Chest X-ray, PA view. Patient: 31 years old, sex F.
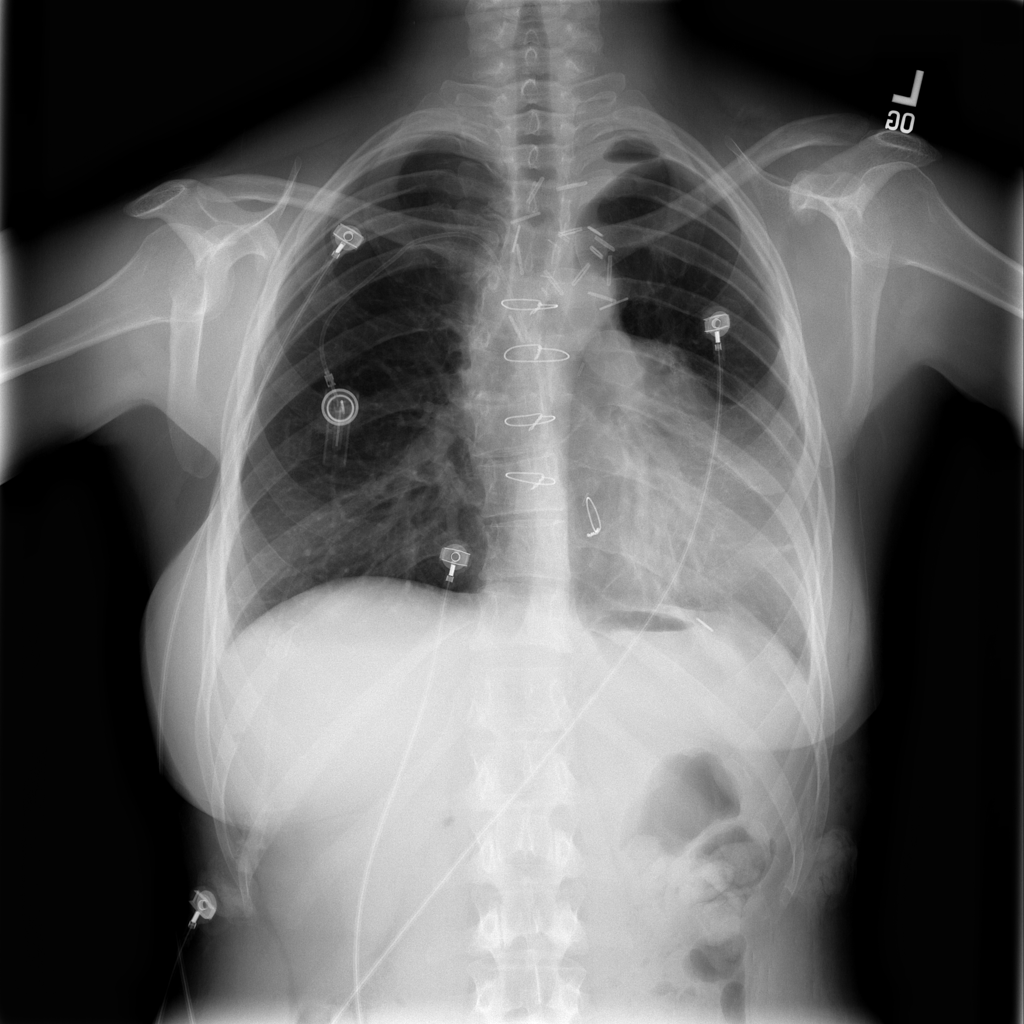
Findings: Emphysema, Infiltration, Pleural_Thickening